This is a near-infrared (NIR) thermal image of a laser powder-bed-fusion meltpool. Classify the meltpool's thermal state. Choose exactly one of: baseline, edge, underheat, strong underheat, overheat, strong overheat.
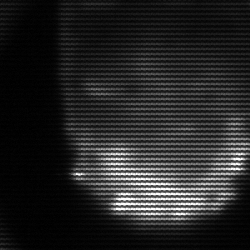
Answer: edge